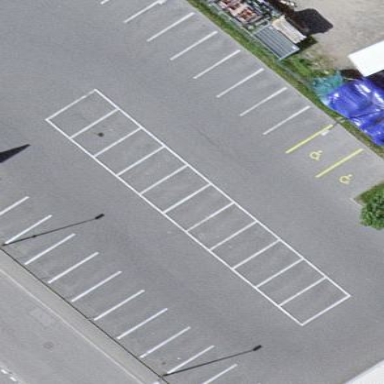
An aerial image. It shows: Parking area with asphalt surface.